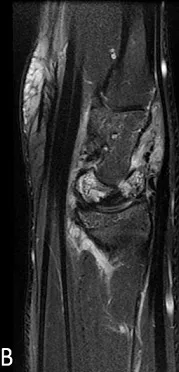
Sagital T2-weighted fat-suppressed MR image showing fragmented, and ,irregular appearance of the lunate with hyper signal intensity.
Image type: radiology (mri)